Question: In The attached screen shots the code is the same.

The only differennce is - one was built with iOS SDK 5 (which shows OK) and the other with SDK 7 (which is presented on the screen with offset - BAD).
The screen output in IOS7 has unwanted vertical offset. The blue rectangle area in SDK5 is painted over in IOS7.
How can I have the same screen output the same in IOS7 as it was before?
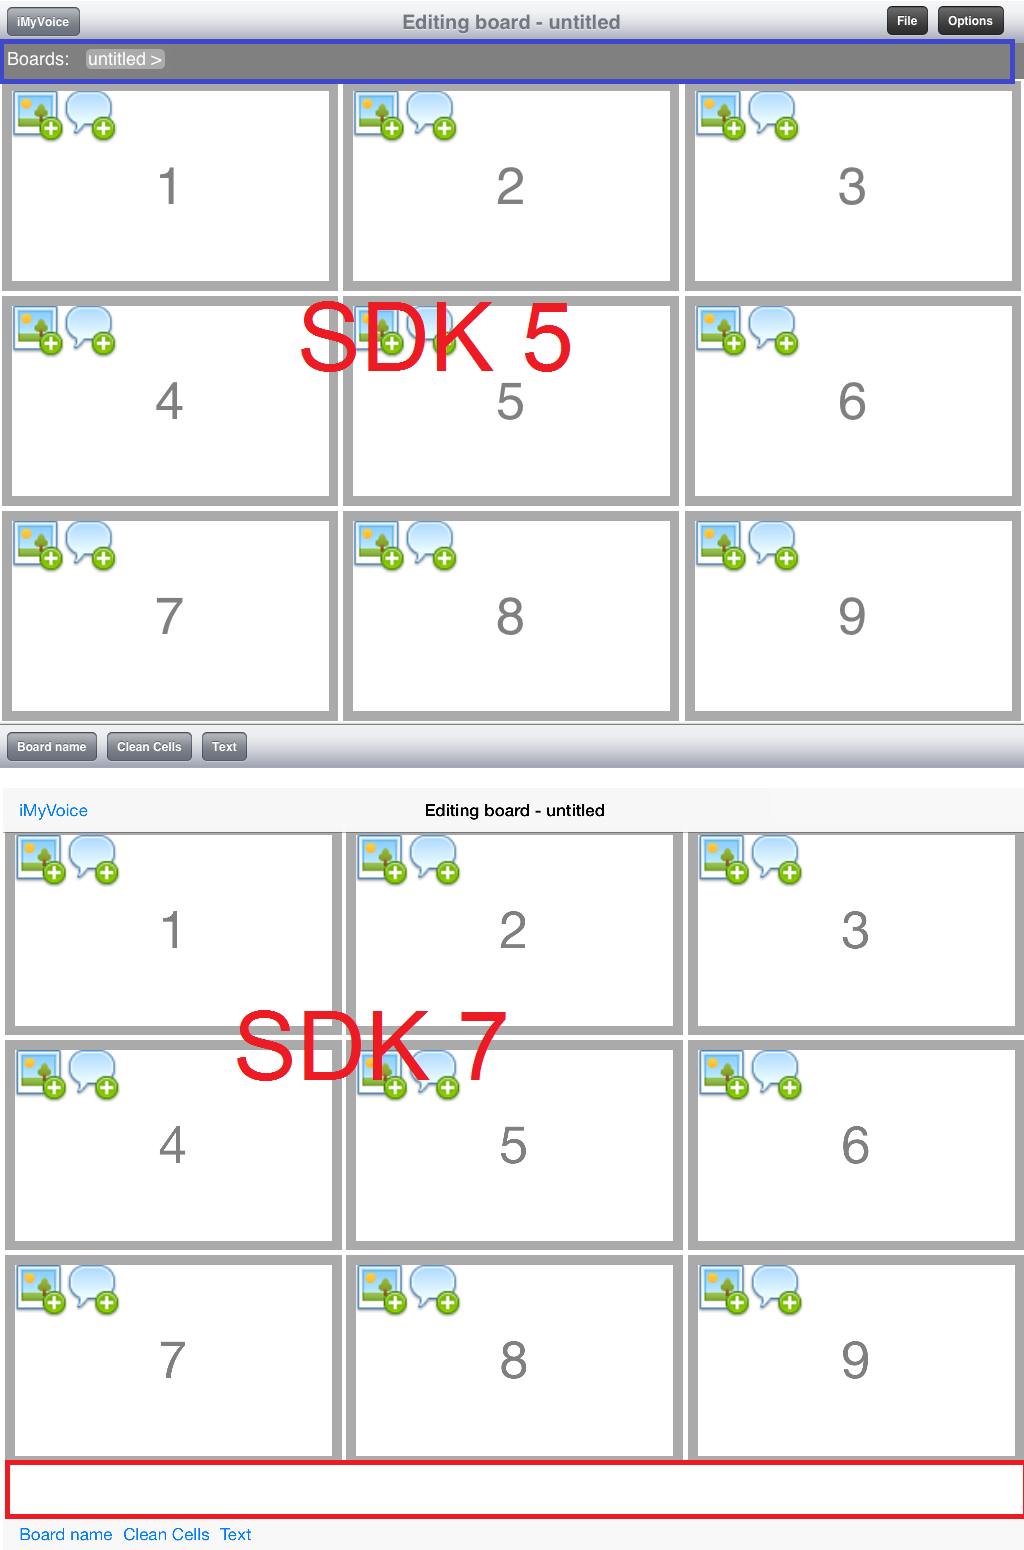
Answer: You should try to fix this with with the 'Extend Edges' settings.
Your content vc should have something like this settings (in the IB):

The same can be done in code:
'''
self.edgesForExtendedLayout = UIRectBottom;
self.extendedLayoutIncludesOpaqueBars = YES;
'''